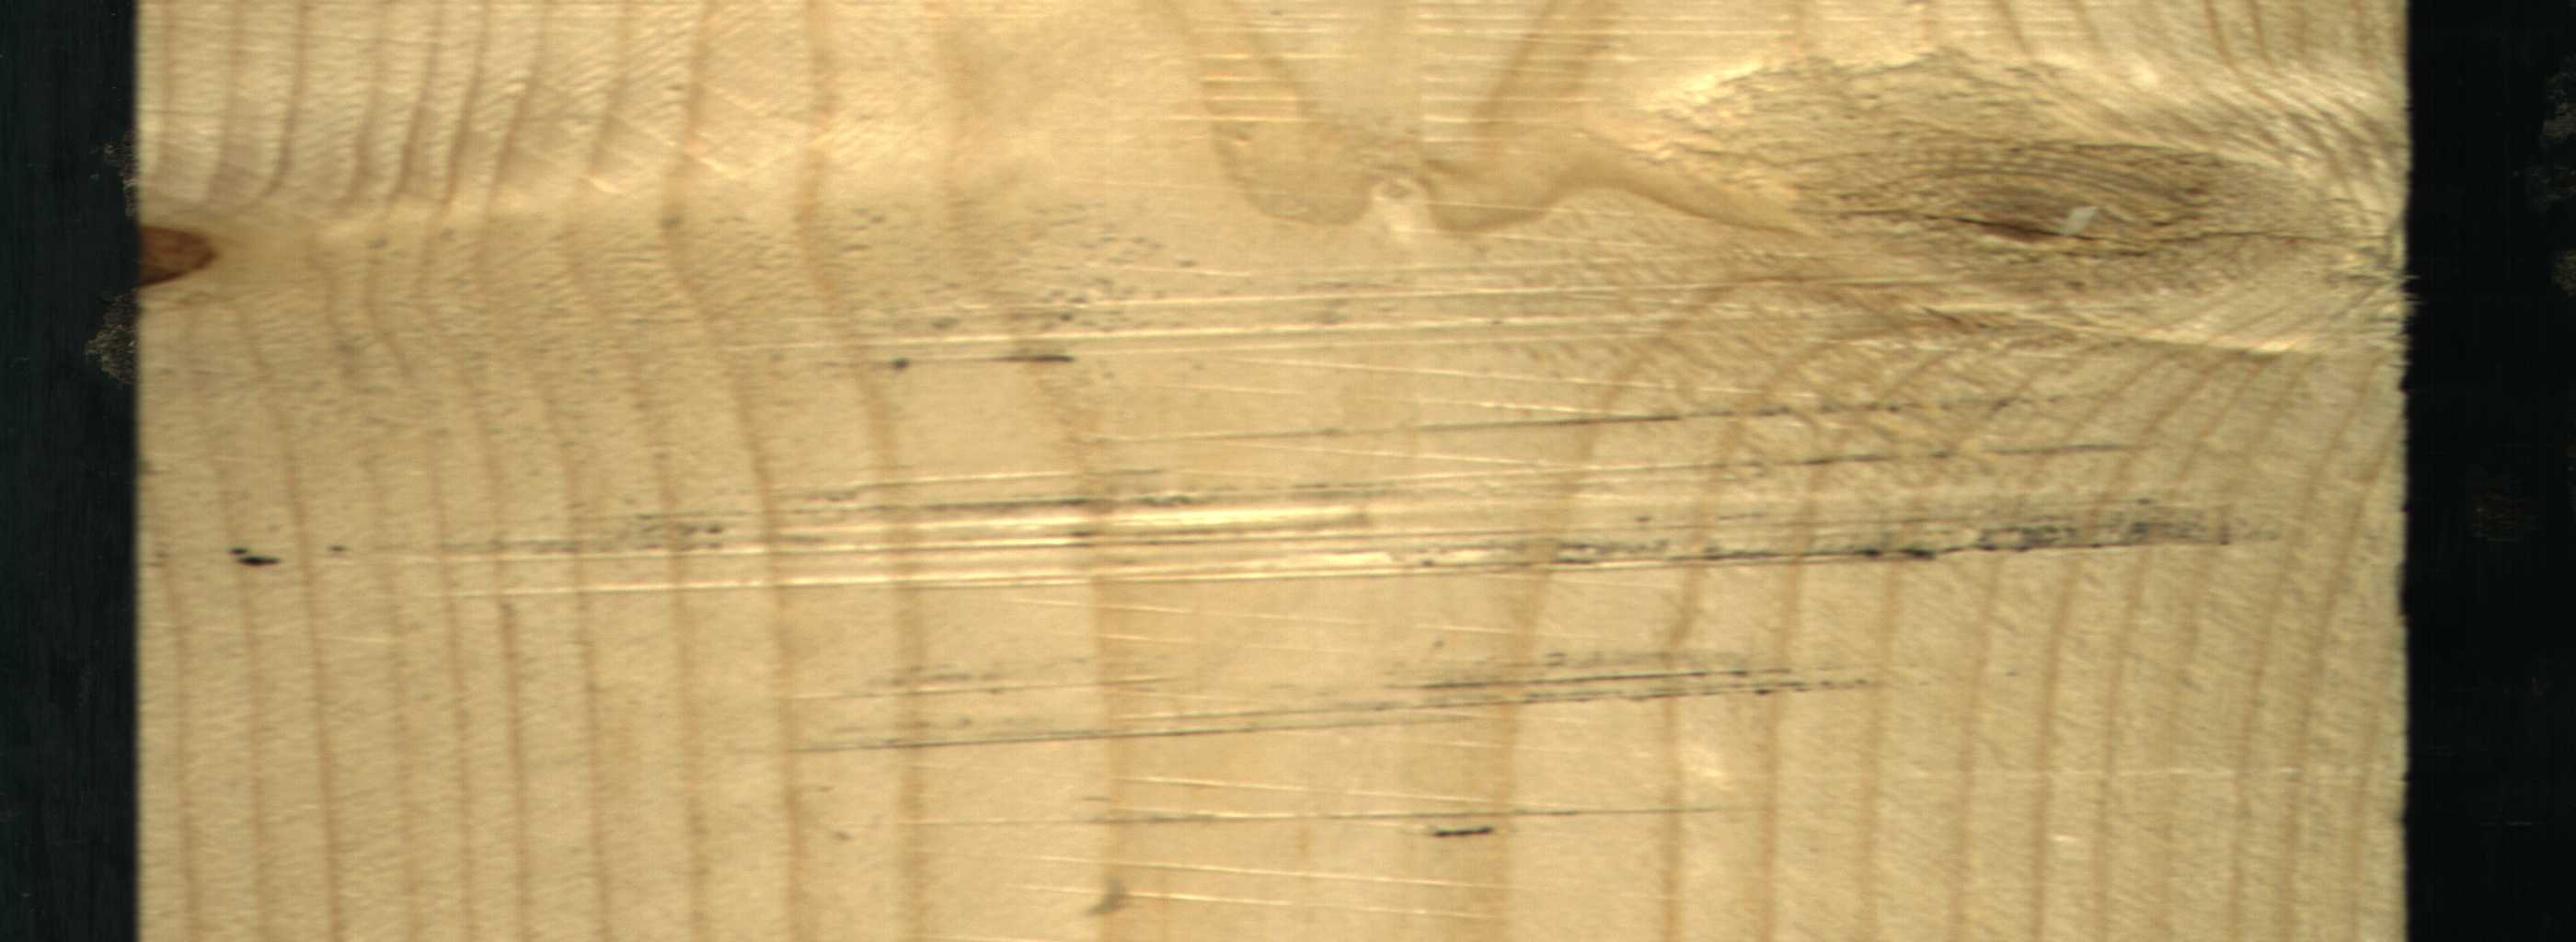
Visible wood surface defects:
Knot_missing
Live_Knot